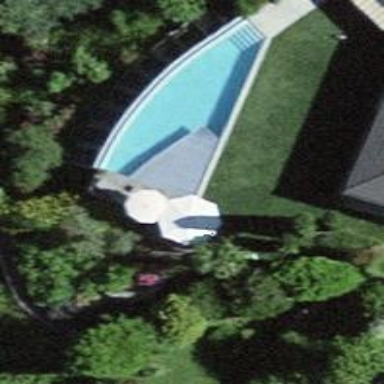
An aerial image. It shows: Swimming pool located in leisure land.